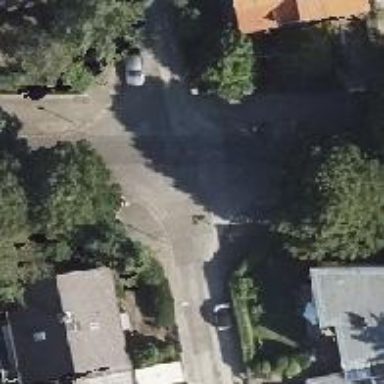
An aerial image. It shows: Residential road with concrete surface.